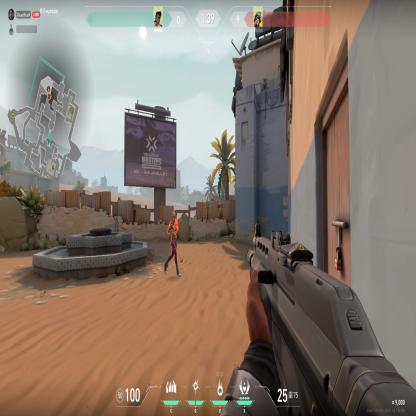
Label: enemy